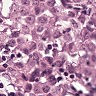
Metastatic tissue present: yes